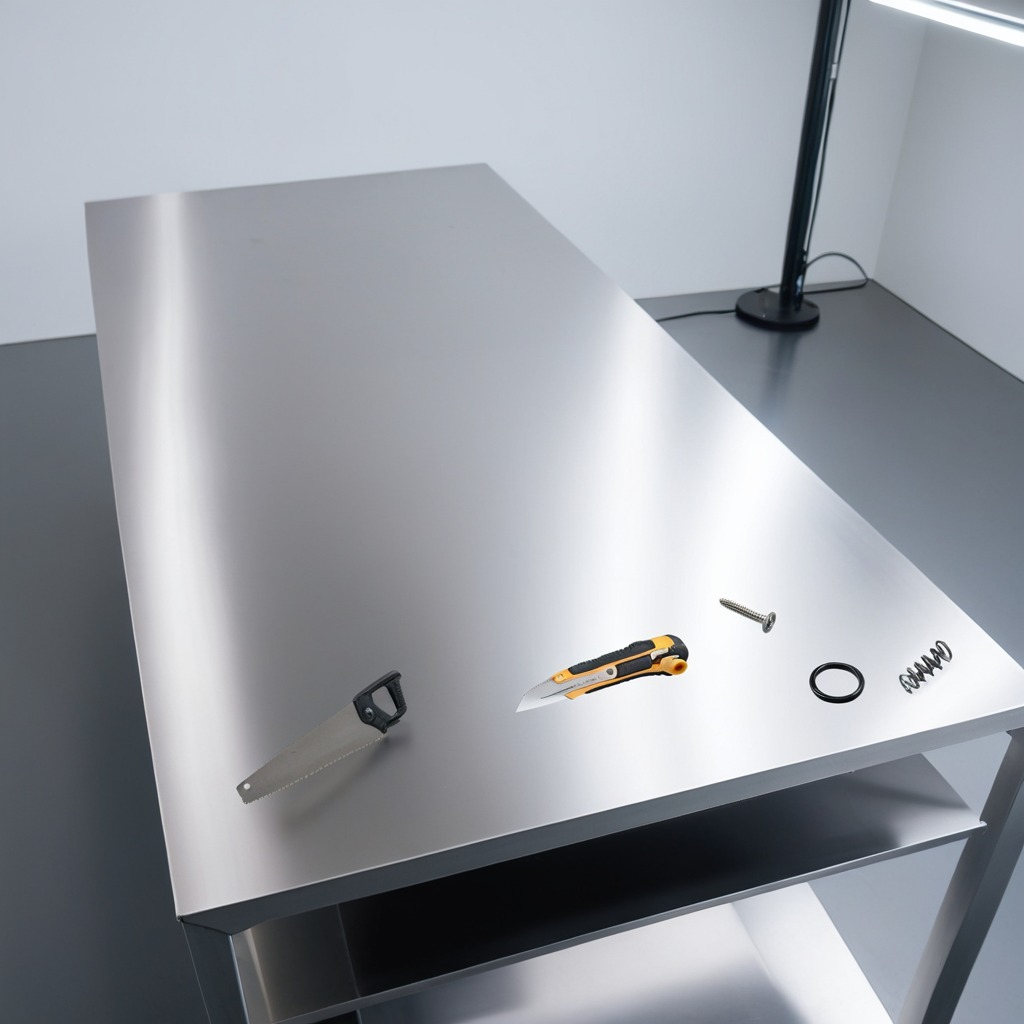
A rubber Oring, a utility knife, a metal machine screw, a coiled metal spring, and a handheld metal saw are lying on the stainless steel table.